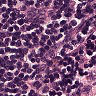
Metastatic tissue present: no